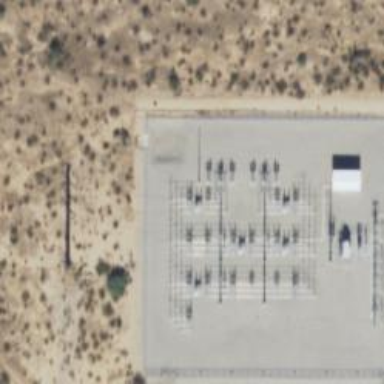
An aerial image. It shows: Switch used for power control.